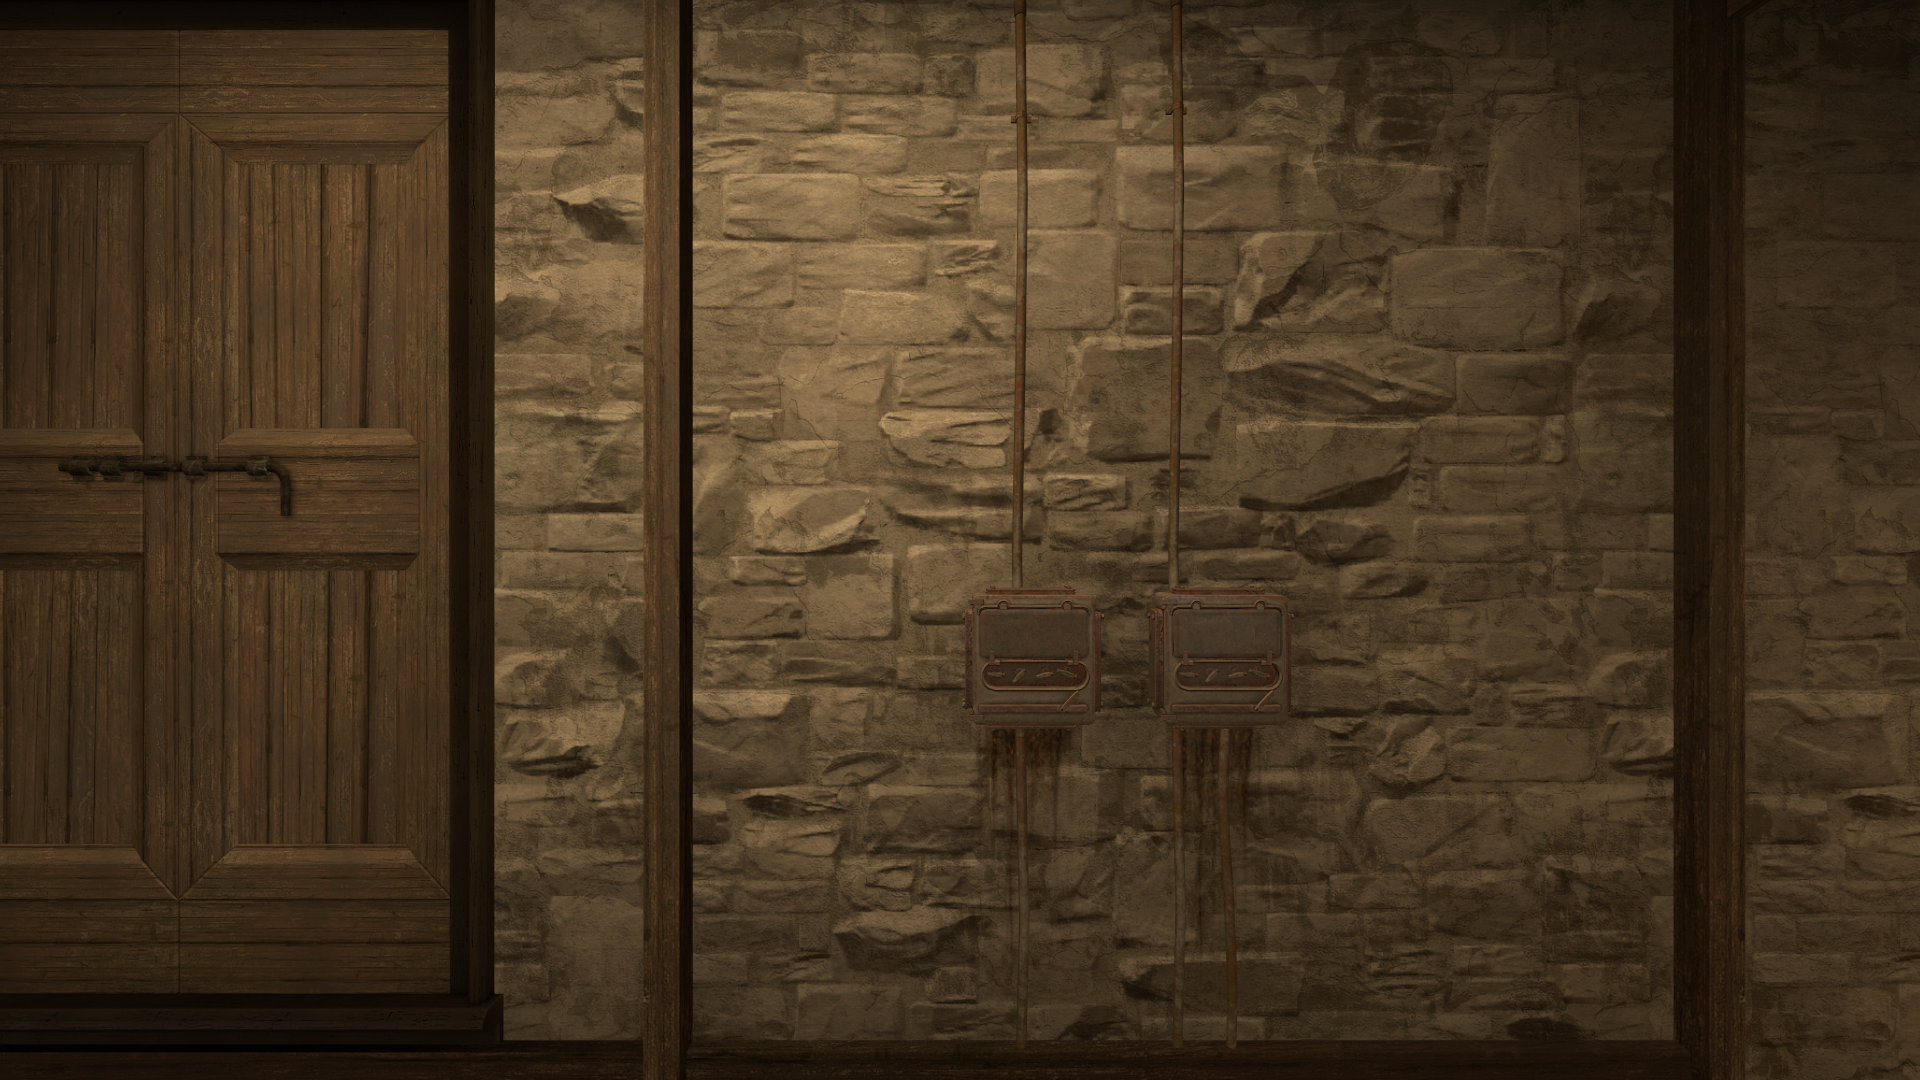
Map: de_inferno